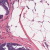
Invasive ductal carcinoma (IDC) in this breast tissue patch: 0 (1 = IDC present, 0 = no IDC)